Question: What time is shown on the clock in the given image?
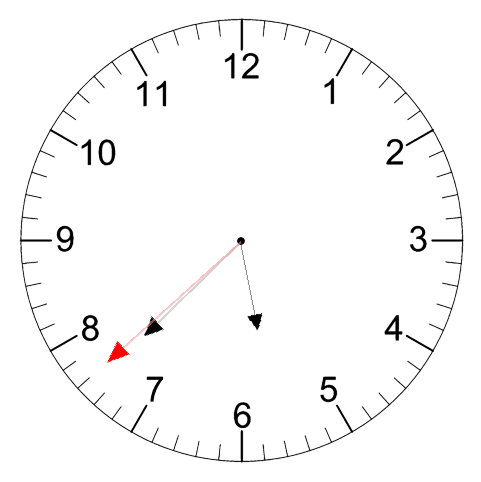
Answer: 05:37:38